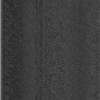
Label: dusty